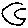
Label: moon